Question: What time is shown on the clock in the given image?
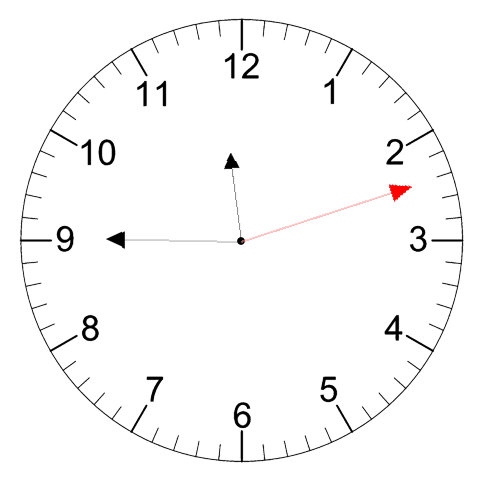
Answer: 11:45:12